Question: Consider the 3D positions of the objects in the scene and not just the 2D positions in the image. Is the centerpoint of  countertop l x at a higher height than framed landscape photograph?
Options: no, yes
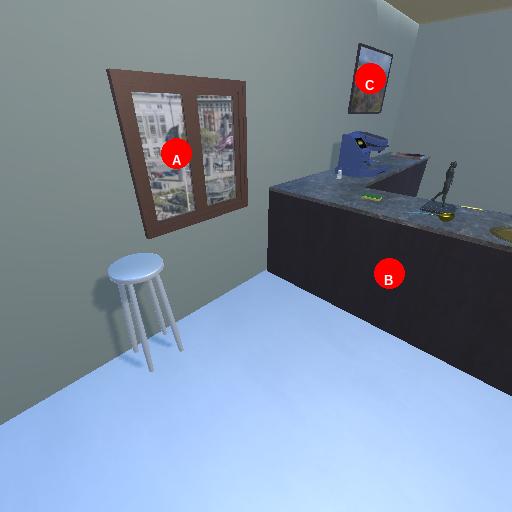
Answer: no